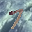
Label: 7